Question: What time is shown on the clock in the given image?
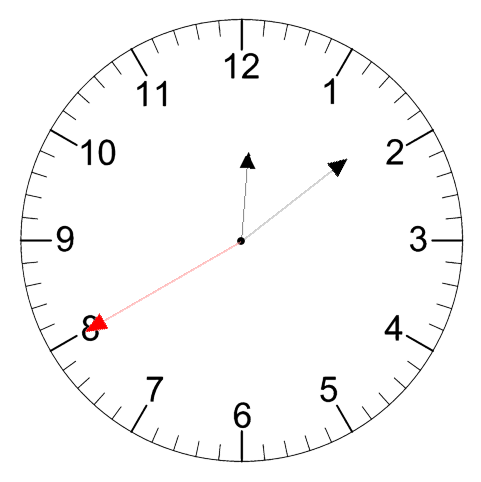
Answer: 12:08:40